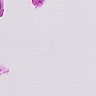
Metastatic tissue present: no